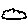
Label: cloud